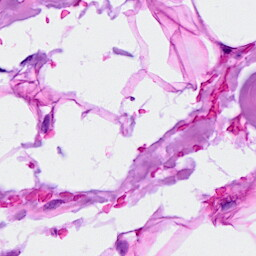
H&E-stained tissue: Breast